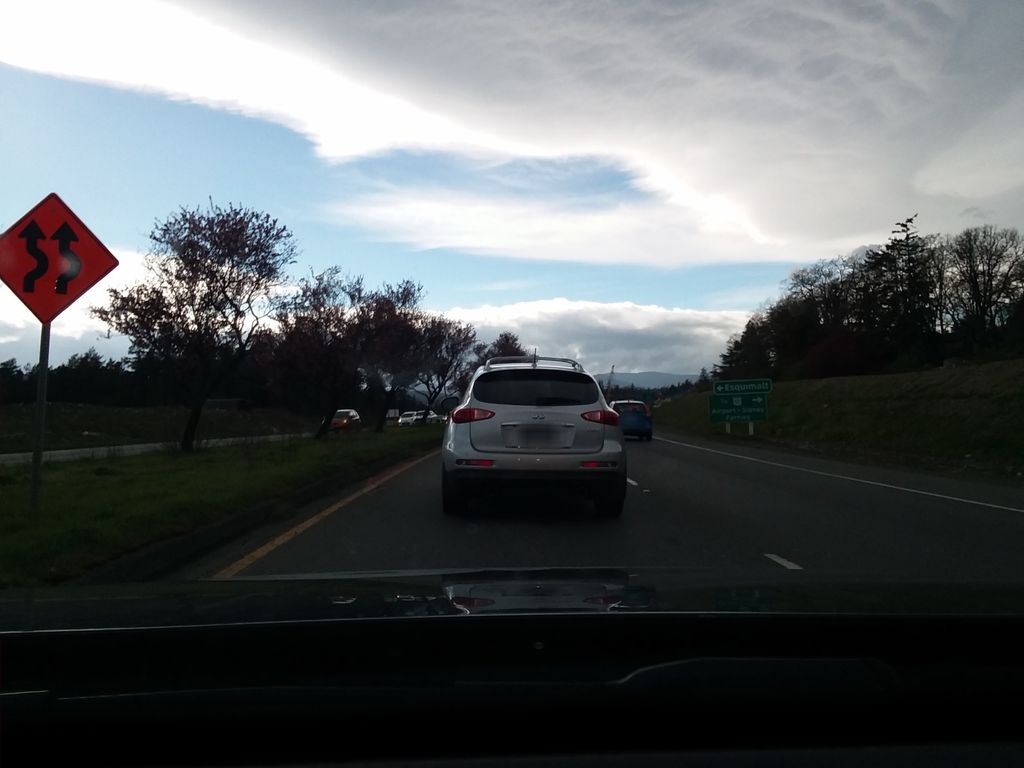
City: victoria